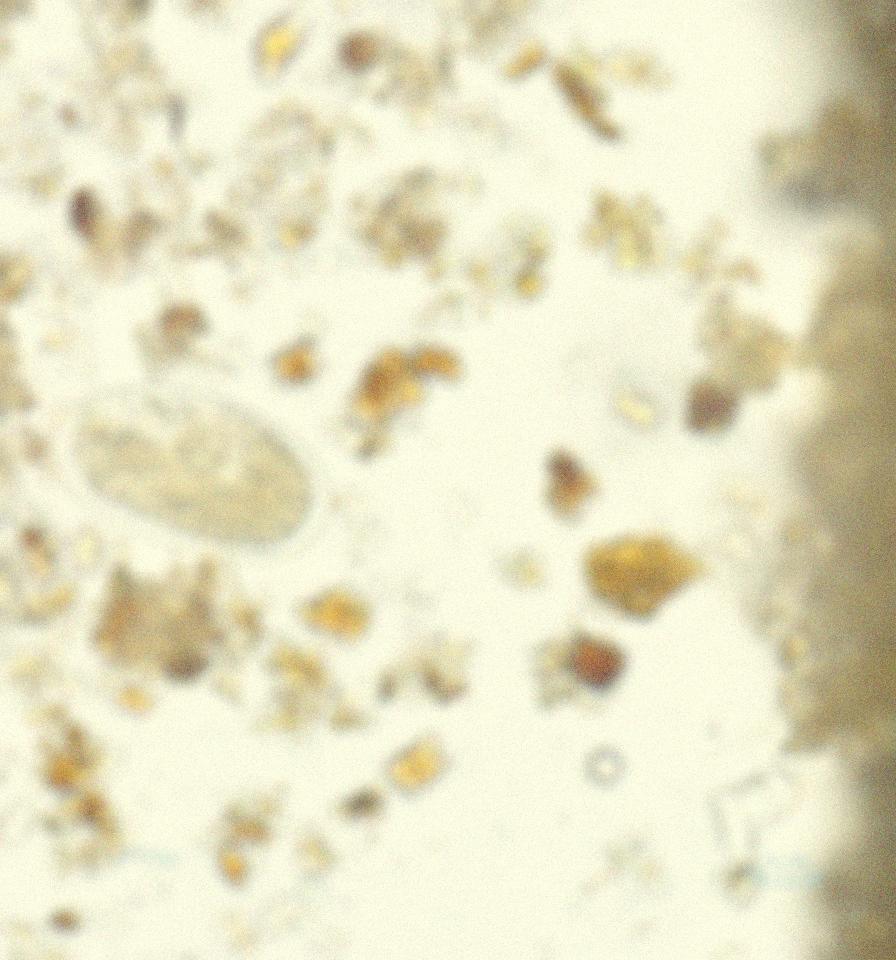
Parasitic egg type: Hookworm egg